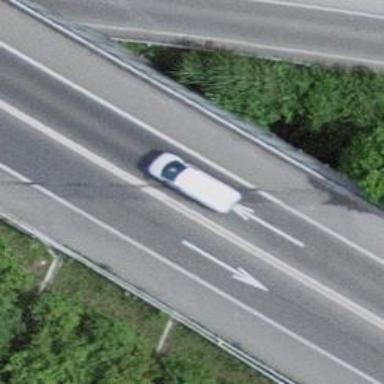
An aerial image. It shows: Trunk highway bridge with asphalt surface.